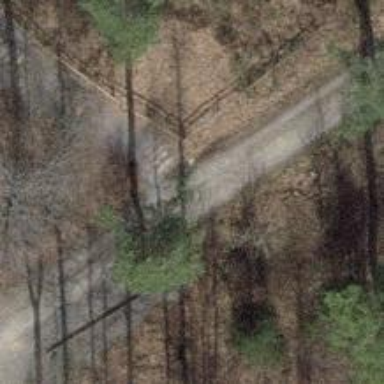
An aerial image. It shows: Dirt path.